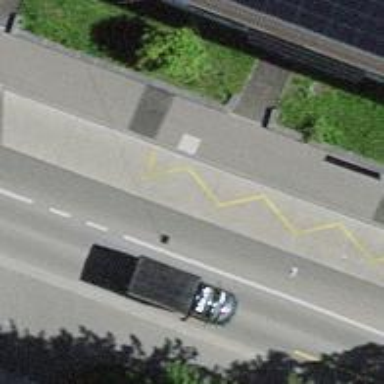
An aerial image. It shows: Platform for public transport is situated by the road.